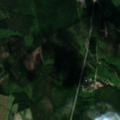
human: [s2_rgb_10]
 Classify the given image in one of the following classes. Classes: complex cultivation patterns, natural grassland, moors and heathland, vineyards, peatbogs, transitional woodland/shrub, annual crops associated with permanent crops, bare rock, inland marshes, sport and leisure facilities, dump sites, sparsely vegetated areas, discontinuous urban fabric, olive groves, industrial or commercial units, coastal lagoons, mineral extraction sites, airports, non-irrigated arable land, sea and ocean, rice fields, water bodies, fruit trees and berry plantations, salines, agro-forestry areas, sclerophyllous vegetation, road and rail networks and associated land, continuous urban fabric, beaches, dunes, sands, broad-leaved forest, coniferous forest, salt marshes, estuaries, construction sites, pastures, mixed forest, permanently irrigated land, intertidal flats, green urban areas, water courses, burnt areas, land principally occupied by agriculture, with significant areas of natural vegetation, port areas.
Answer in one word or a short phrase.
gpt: land principally occupied by agriculture, with significant areas of natural vegetation, coniferous forest, mixed forest, transitional woodland/shrub